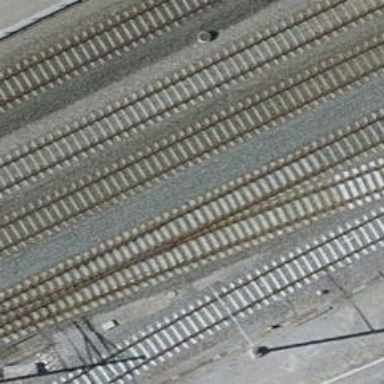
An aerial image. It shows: Single-track electrified railway service yard with contact line for trains.